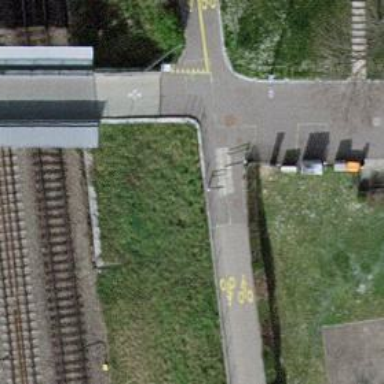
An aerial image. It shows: Cycle barrier.